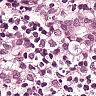
Metastatic tissue present: yes